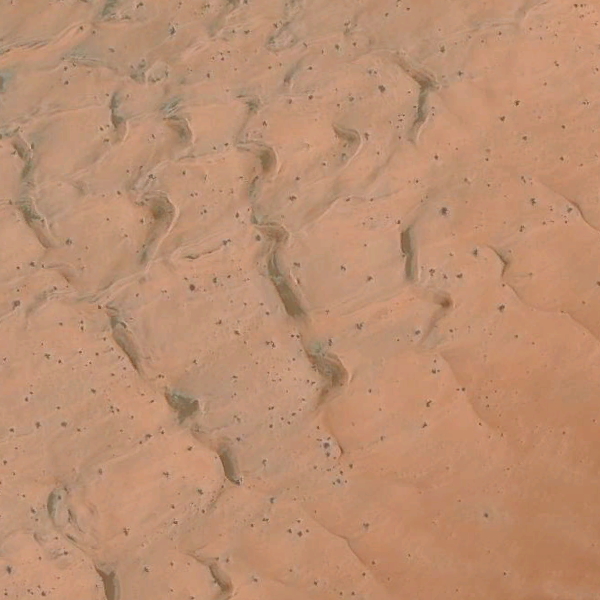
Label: Desert